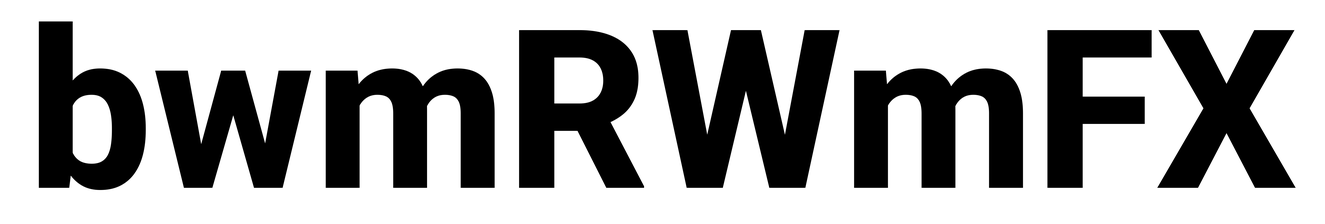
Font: Roboto_ExtraBold